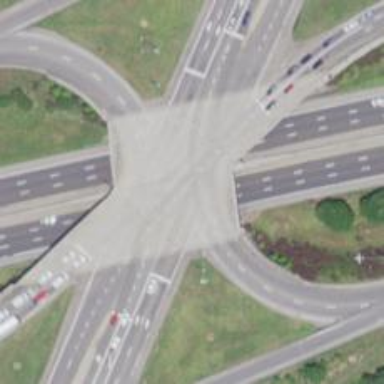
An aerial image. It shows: Asphalt bridge on motorway link within junction.